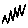
Label: zigzag